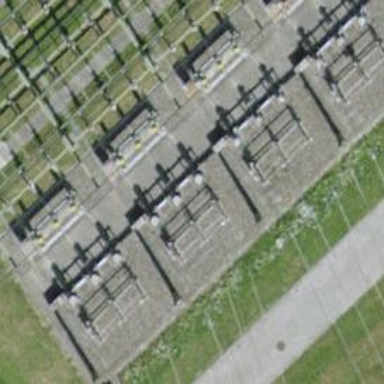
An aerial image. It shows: Insulator used in power equipment.